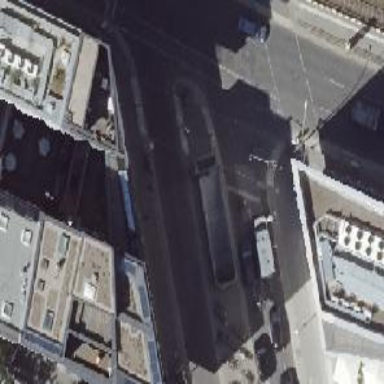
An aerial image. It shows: Entrance to the subway. It serves as public transport entrance.